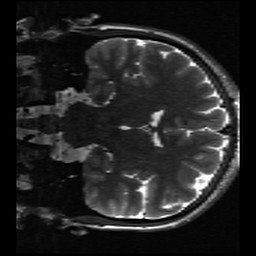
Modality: inplaneT2
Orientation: coronal